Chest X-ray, PA view. Patient: 64 years old, sex M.
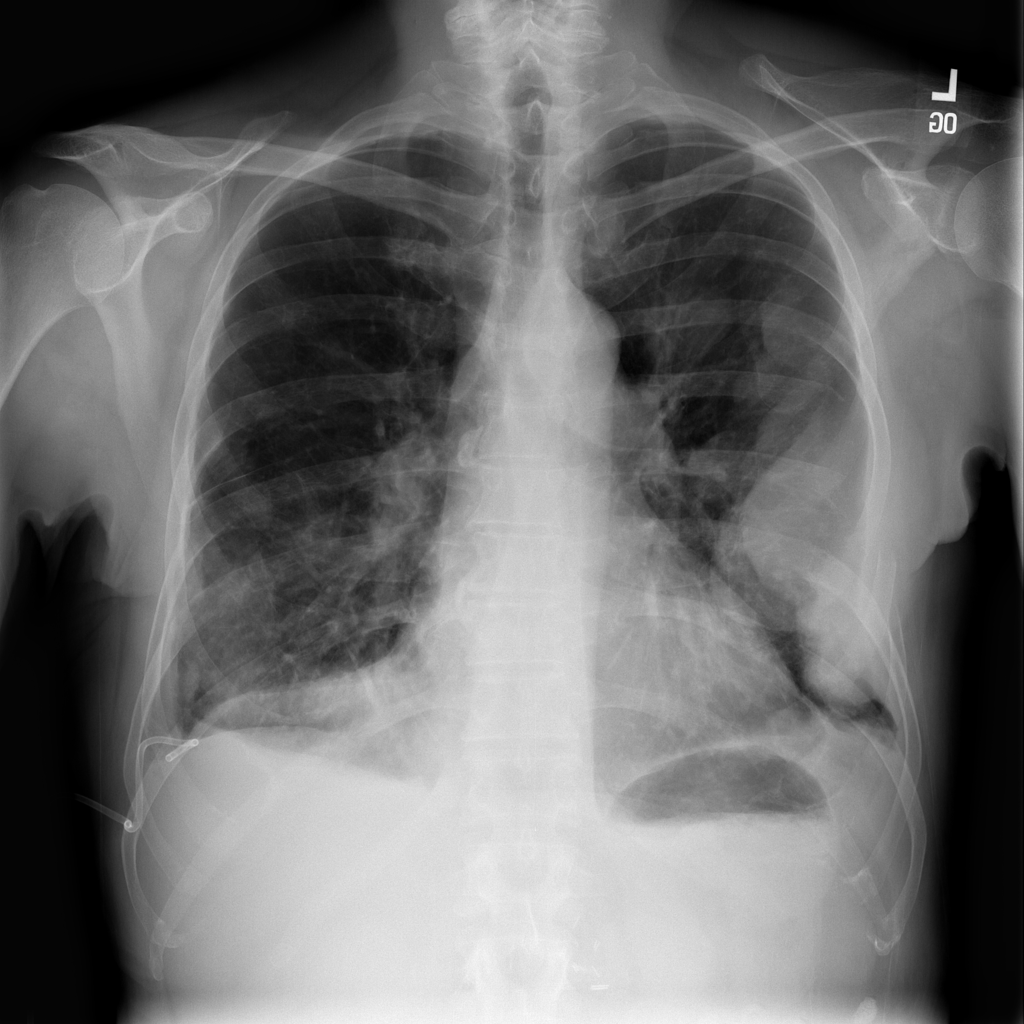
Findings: Effusion, Mass, Nodule, Pleural_Thickening